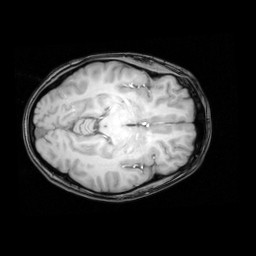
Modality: T1w
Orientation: axial
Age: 29
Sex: female
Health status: healthy
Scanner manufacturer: philips
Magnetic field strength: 3 T
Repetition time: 0.012 s
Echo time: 0.0037 s